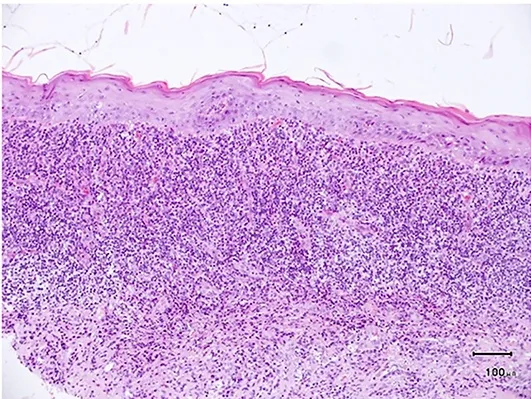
Biopsy of right buccal mucosa (taken beside the ulcer) showing squamous epithelial mucosa and squamous epithelial dyskeratosis. A, Superficial zonular lymphocytes and plasma cells were distributed in the lamina propria, and there was small vessel hyperplasia. Scale bar: 100 mum.
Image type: pathology (h&e)